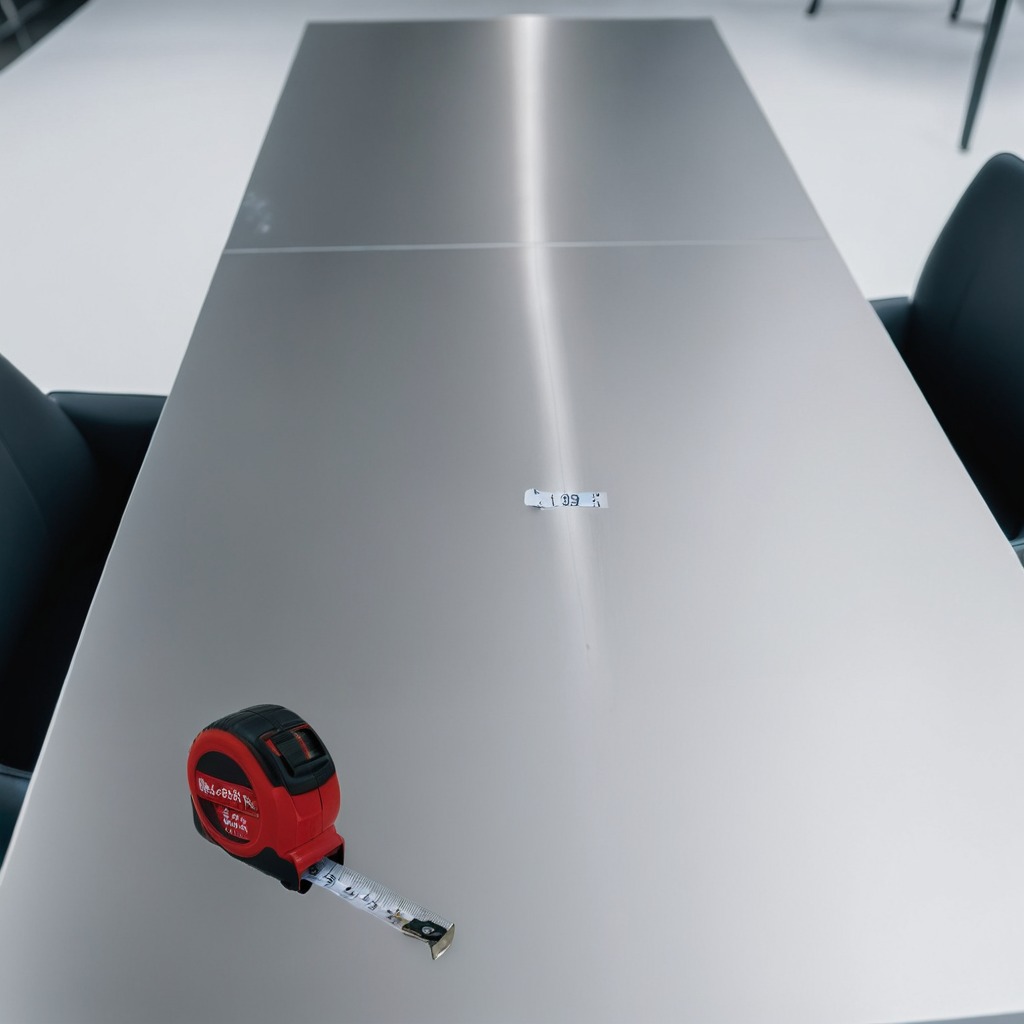
A measuring tape lies on the stainless steel table.